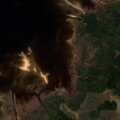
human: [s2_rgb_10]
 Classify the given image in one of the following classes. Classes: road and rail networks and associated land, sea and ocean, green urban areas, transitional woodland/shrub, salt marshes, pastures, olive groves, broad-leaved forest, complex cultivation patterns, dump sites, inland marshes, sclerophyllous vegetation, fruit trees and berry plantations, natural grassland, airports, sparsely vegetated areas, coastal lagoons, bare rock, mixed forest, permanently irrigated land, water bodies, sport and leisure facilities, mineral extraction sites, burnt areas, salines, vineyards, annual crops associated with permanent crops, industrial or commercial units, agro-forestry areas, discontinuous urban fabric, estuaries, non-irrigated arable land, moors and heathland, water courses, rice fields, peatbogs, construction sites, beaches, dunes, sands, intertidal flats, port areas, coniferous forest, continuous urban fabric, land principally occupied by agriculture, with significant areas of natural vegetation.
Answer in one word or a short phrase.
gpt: coniferous forest, mixed forest, sea and ocean